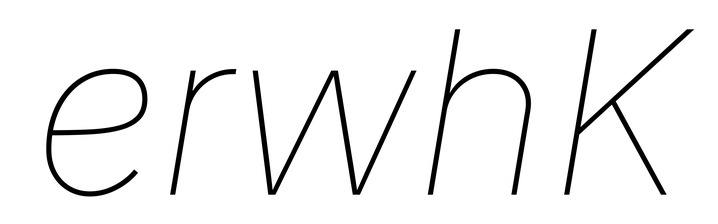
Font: Inter-Italic_Thin_Italic